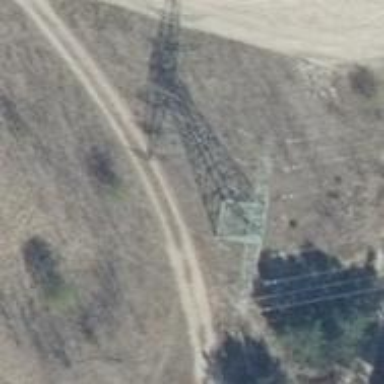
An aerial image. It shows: Power line in the image.